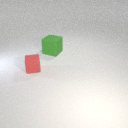
large green rubber cube to the right of small red rubber cube